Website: lowes
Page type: stored-credit-cards
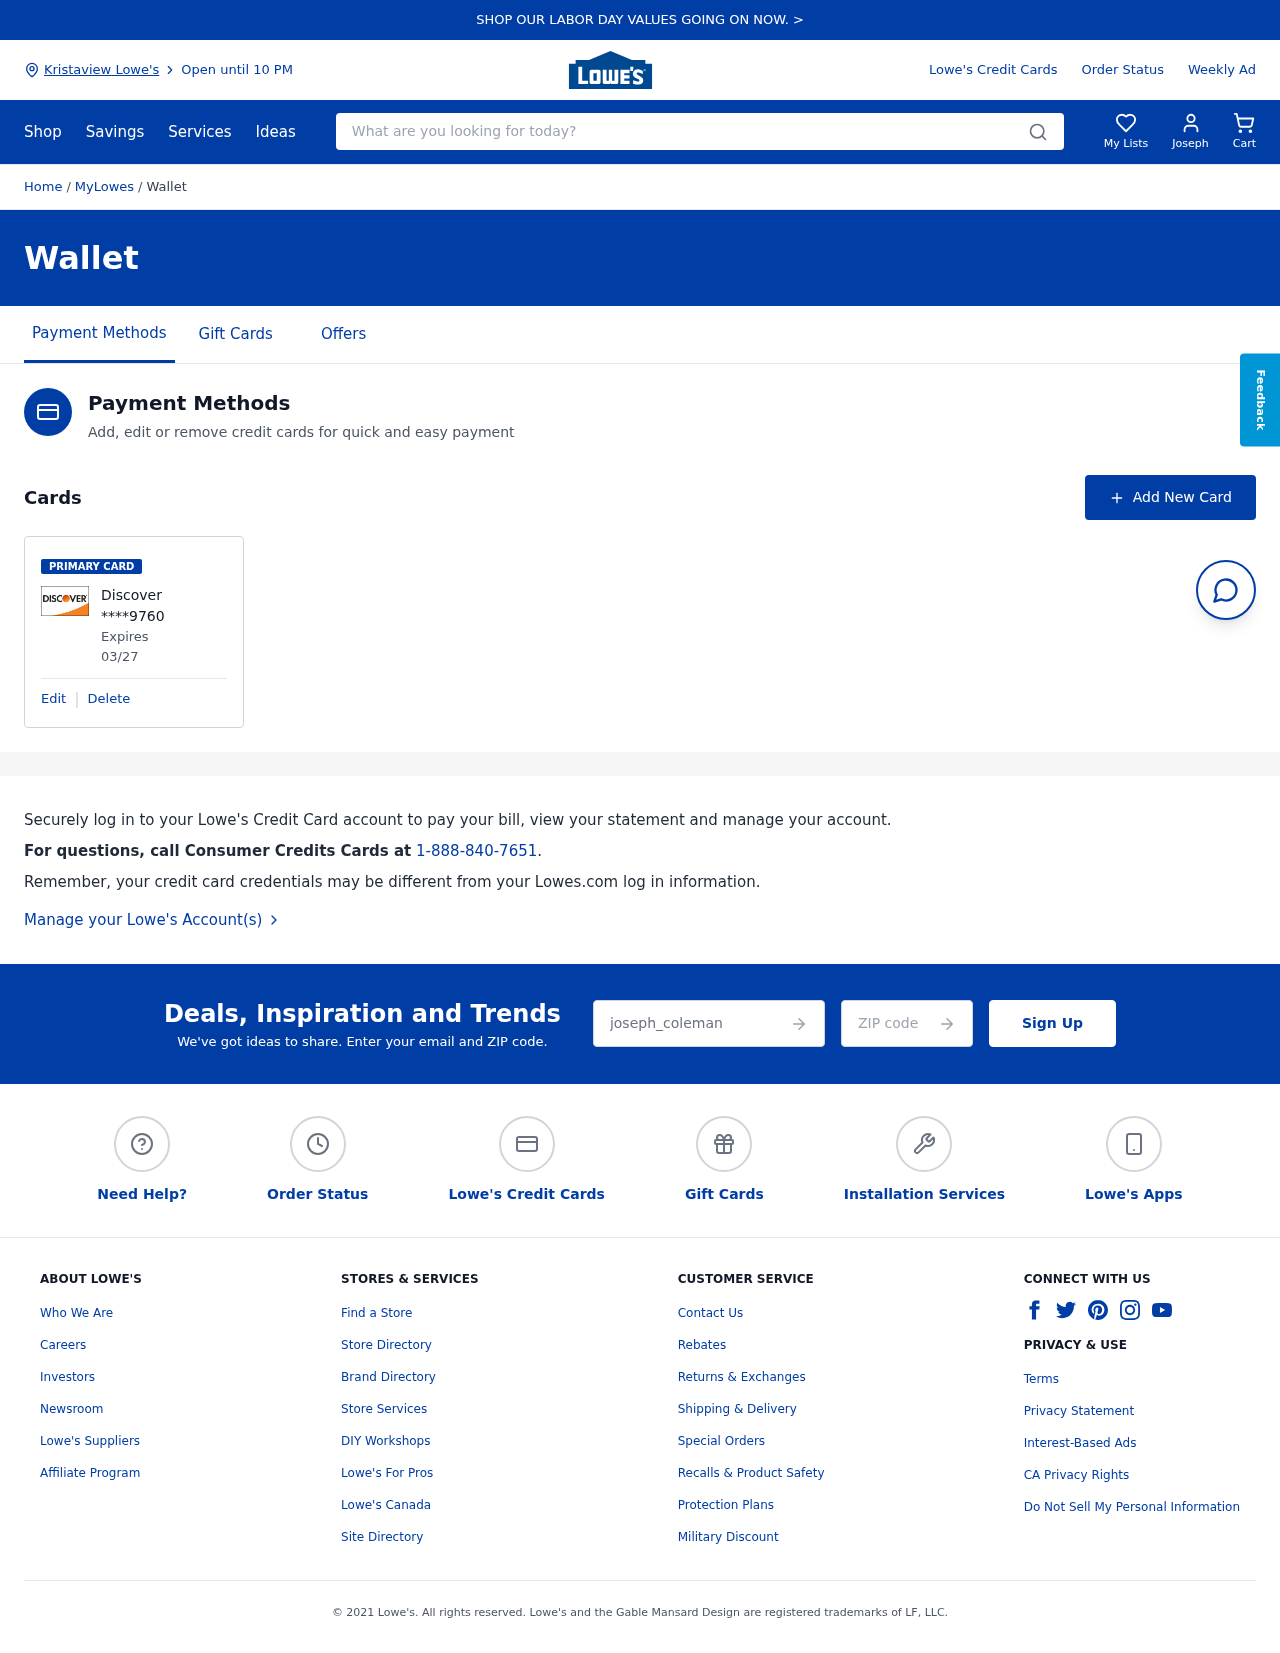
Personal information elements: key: PII_CARD_EXPIRY
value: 03/27
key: PII_CARD_LAST4
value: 9760
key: PII_CARD_TYPE
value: Discover
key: PII_CITY
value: Kristaview Lowe's
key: PII_EMAIL
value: joseph_coleman@yahoo.com
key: PII_FIRSTNAME
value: Joseph
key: PII_POSTCODE
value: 05191
Search elements: key: HEADER_SEARCH
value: What are you looking for today?